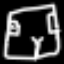
Label: pants